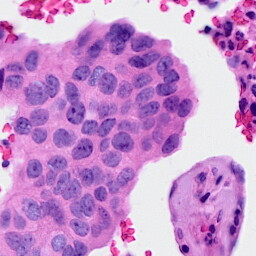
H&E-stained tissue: Breast